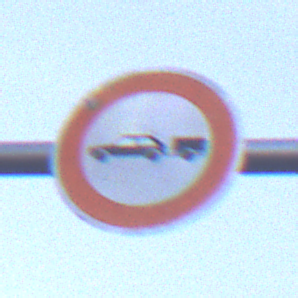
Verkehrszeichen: VerbotPersonenkraftwagenMitAnhaenger
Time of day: SunriseSunset
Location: Outdoor (Suburban)
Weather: PartlyCloudy
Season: NotSpecified
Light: Natural